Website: slack
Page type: billing-address
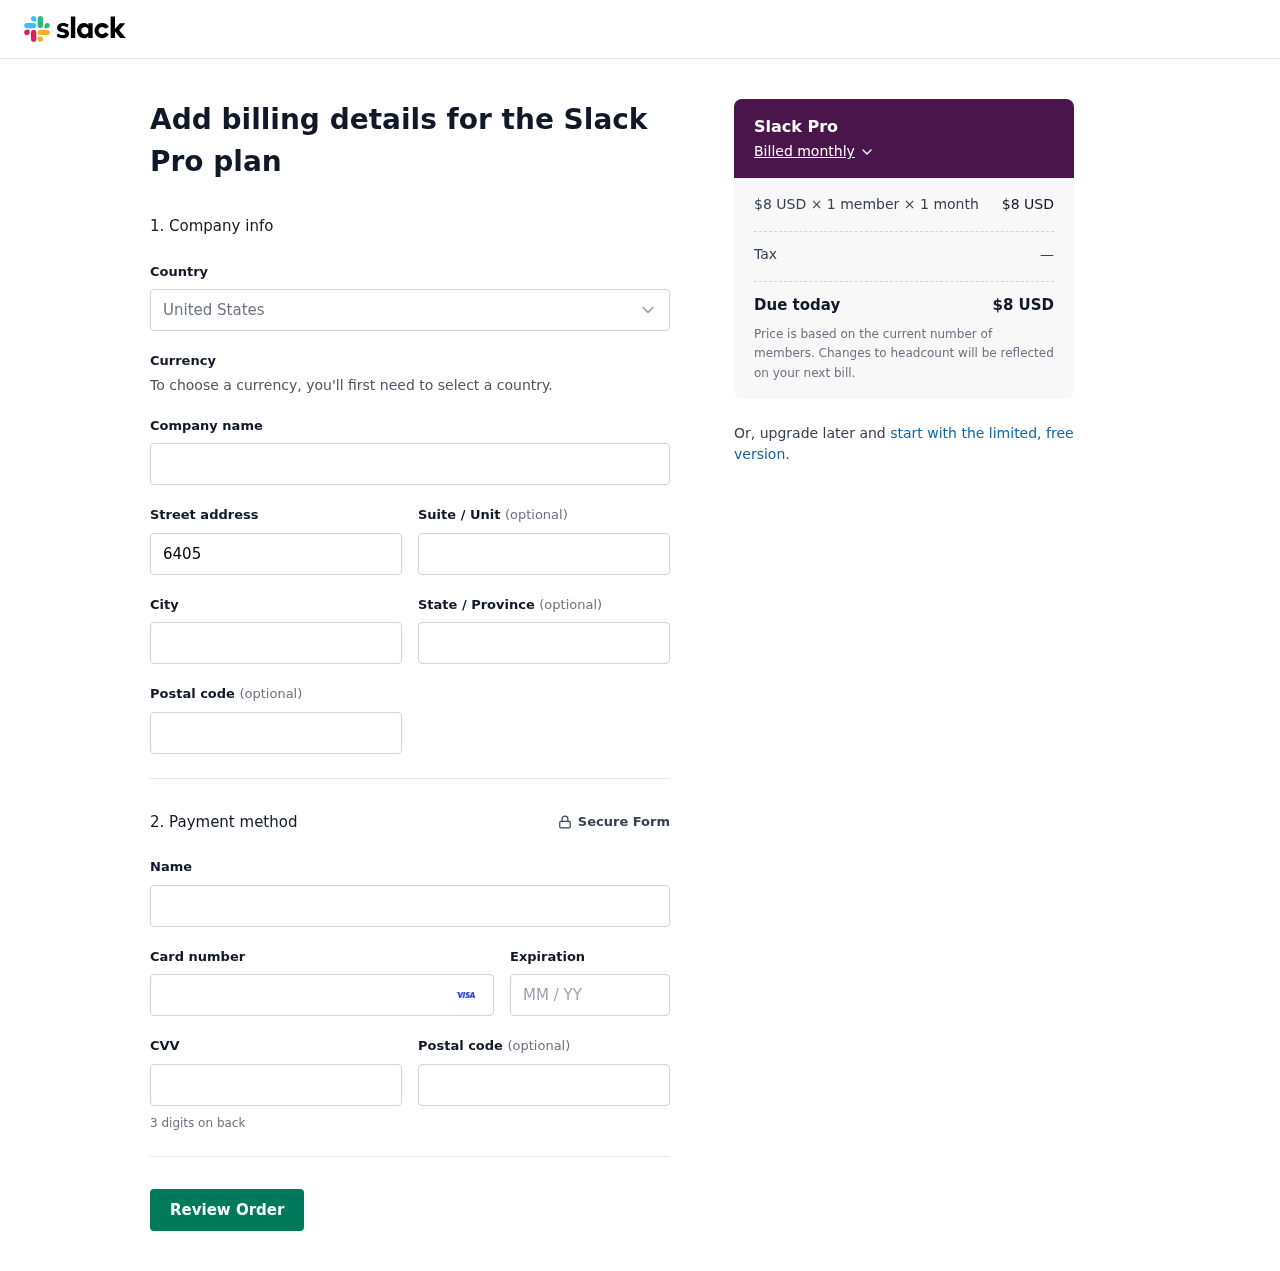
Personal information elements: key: PII_CARD_CVV
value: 263
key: PII_CARD_EXPIRY
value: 03/29
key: PII_CARD_NUMBER
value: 4950 7958 4021 8843
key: PII_CITY
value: South Daniel
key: PII_COUNTRY
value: United States
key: PII_FULLNAME
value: Crystal Leach
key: PII_POSTCODE
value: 73796
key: PII_STATE
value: Michigan
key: PII_STREET
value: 6405 Brian Ports
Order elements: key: ORDER_PLAN_PRICE
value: $8 USD
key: ORDER_NUM_MEMBERS
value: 1 member
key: ORDER_NUM_MONTHS
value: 1 month
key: ORDER_SUBTOTAL
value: $8 USD
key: ORDER_TAX
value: —
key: ORDER_TOTAL
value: $8 USD